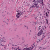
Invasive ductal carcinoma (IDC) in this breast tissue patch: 1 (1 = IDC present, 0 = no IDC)